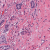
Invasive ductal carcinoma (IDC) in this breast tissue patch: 1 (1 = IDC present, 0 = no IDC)